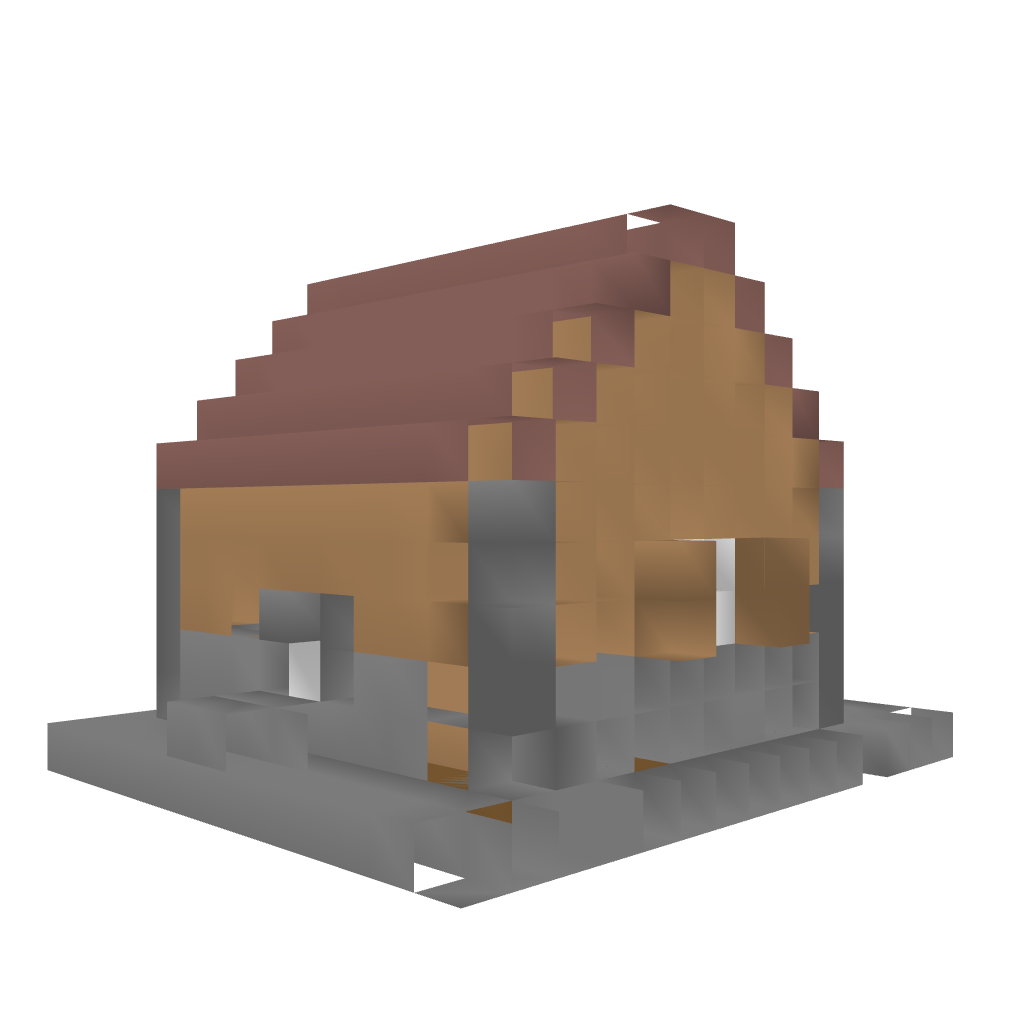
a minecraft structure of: Small Brick House bad low quality